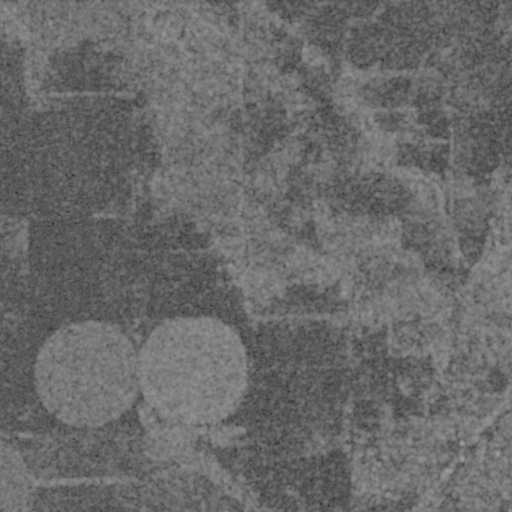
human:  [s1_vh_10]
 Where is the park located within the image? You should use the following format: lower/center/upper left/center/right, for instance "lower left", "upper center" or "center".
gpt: The park is located in the lower right of the image.
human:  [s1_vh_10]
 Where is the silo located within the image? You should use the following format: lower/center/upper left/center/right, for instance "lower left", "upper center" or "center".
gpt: The silo is located in the lower right of the image.
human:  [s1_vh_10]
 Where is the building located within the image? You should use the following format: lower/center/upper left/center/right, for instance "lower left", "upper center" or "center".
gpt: The building is located in the lower right of the image.
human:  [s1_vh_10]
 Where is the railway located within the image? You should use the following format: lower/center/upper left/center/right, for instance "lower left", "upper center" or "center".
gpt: The railway is located in the lower of the image.
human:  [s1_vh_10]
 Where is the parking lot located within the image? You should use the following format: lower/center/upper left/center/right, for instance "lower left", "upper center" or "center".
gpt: There is no parking lot in the image.

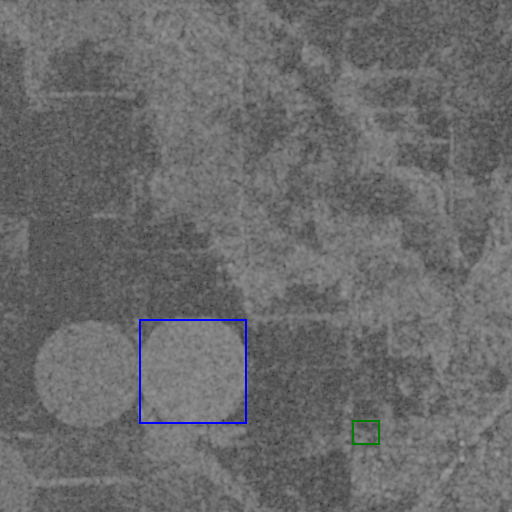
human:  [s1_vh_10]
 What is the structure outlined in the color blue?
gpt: The structure outlined in blue is a crop field.
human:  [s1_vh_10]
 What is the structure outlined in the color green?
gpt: The structure outlined in green is a park.
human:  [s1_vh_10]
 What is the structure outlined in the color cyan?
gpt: There is no cyan outline.